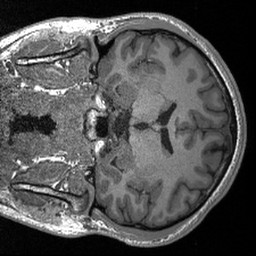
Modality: T1w
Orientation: coronal
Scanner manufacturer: siemens
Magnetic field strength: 3 T
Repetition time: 2.4 s
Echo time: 0.00213 s